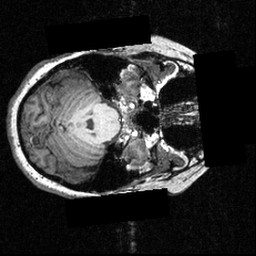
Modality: T1w
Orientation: axial
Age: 29
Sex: female
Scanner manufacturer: siemens
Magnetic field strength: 3.951 T
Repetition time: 1.5 s
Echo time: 0.00335 s